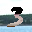
Label: 3